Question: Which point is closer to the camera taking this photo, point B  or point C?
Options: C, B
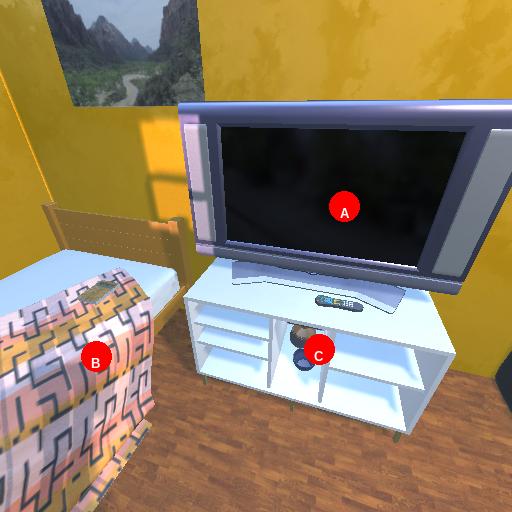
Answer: C